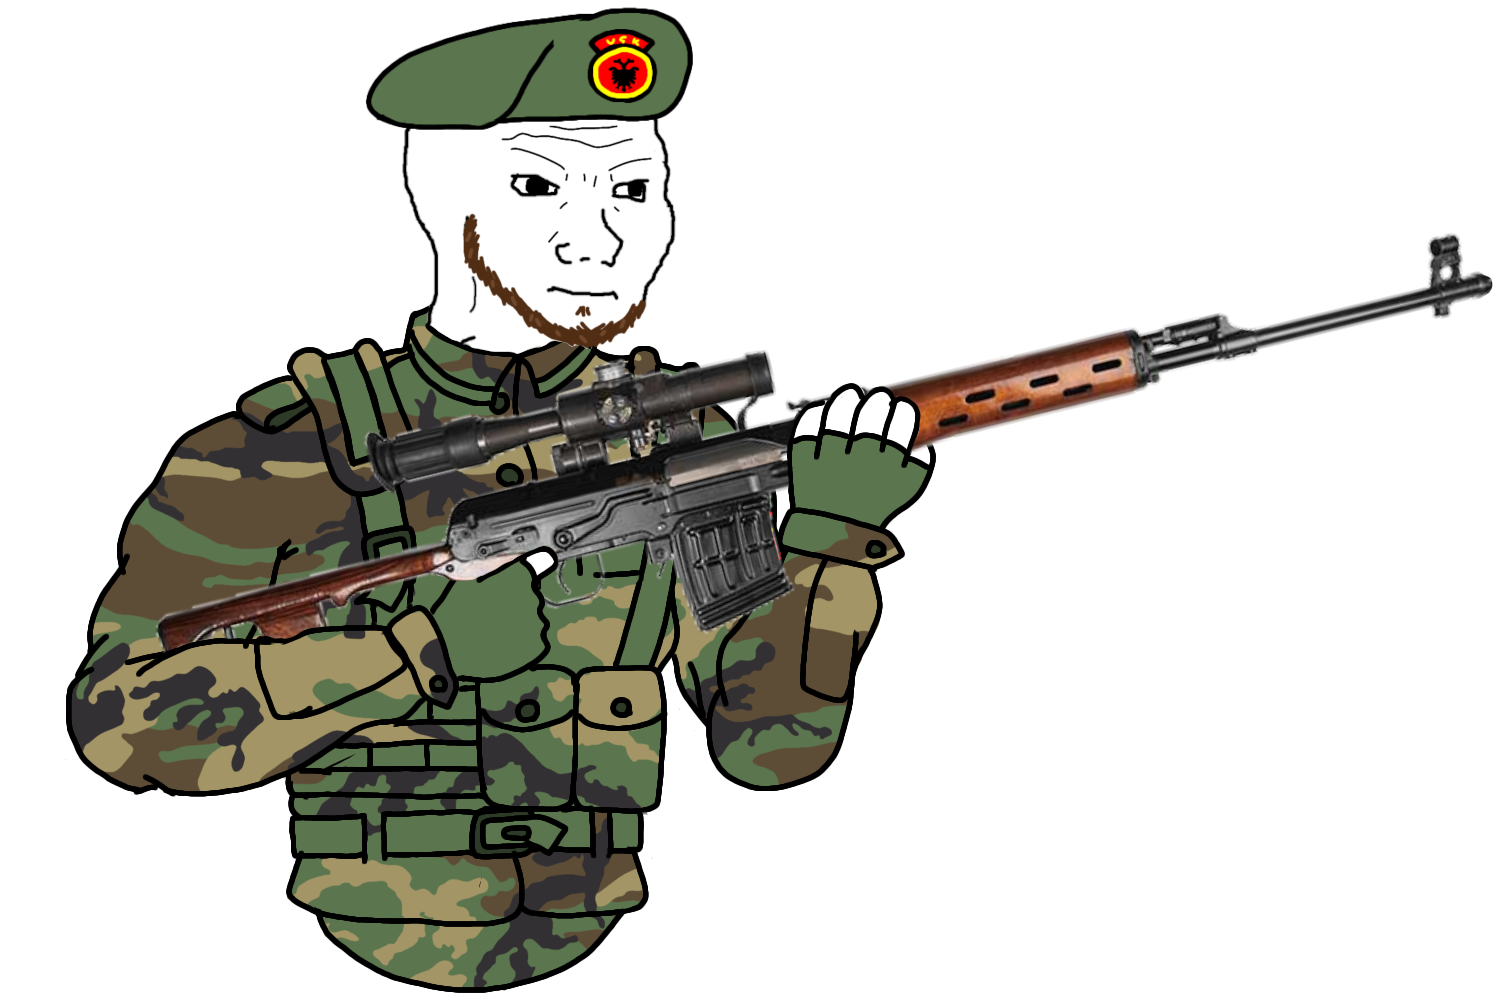
Label: 5_unsorted